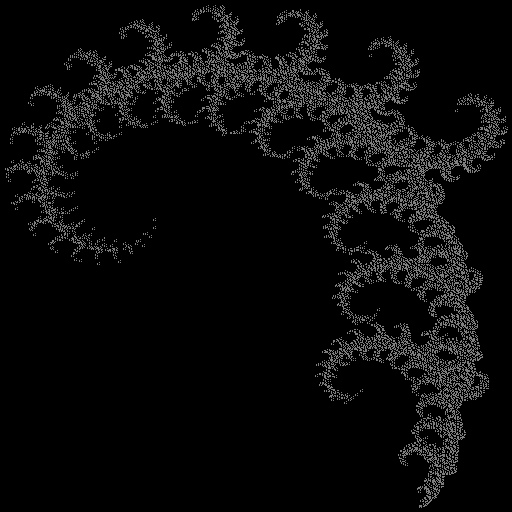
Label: coral